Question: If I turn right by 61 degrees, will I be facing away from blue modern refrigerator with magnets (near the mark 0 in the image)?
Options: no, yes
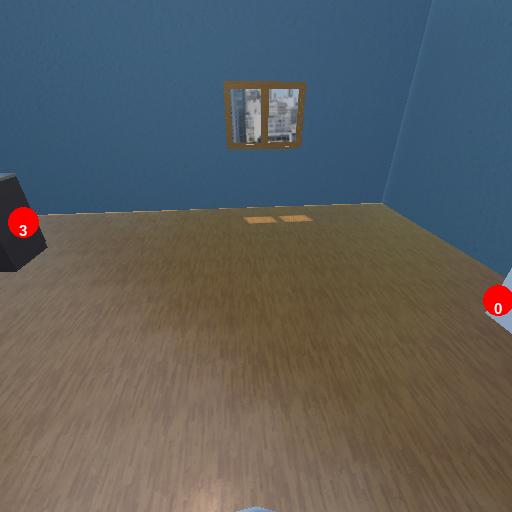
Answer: no